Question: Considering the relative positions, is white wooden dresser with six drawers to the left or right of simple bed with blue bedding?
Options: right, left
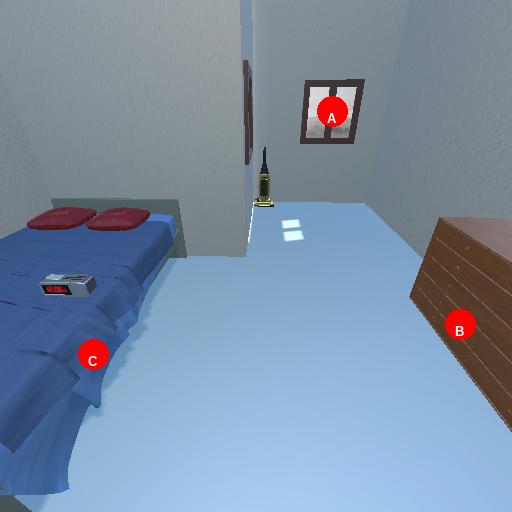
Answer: right